Question: I use Worklight 5.06 and Dojo 1.8.
After an Eclipse crash it shows this errors on browser's console:
1. Unable to resolve constructor for: 'dojox.mobile.RoundRectCategory'
2. Left list not found
3. this.leftList is indefined
As you can see in this screenshot:

'''
dojo.connect(window, "onload", function() {
dojo.require("dijit.form.NumberSpinner");
});
function dojoInit() {
require(["dojo", "dojo/request/script", "dojo/parser", "dojox/mobile", "dojox/mobile/compat", "dojox/mobile/deviceTheme",
"dojox/mobile/ScrollableView",
"dojox/mobile/ScreenSizeAware",
"dojox/mobile/FixedSplitter",
"dojox/mobile/Container",
"dojox/mobile/EdgeToEdgeList",
"dojox/mobile/RoundRect", n ",
"
dojox / mobile / Button ",
"
dojox / mobile / GridLayout ",
"
dojox / mobile / Pane ",
"
dojox / mobile / ScrollablePane ",
"
dijit / form / DataList ",
],);
'''
'''
@import url("http://ajax.googleapis.com/ajax/libs/dojo/1.8/dojo/resources/dojo.css");
@import url("http://ajax.googleapis.com/ajax/libs/dojo/1.8/dijit/themes/claro/claro.css");
'''
'''
<script type='text/javascript' src='//ajax.googleapis.com/ajax/libs/dojo/1.10.4/dojo/dojo.js' data-dojo-config="parseOnLoad:true, async:'legacyAsync'"></script>
<div id="xx" data-dojo-type="dojox.mobile.ScrollableView">
<h2 data-dojo-type="dojox.mobile.RoundRectCategory" style="text-align: center;">Filtro</h2>
<div data-dojo-type="dojox.mobile.RoundRect">
<div data-dojo-type="dojox.mobile.Pane" style="text-align: center;">
<input id="lll" type="text" onblur="ordinaItemCataloghi('cc')">
<input id="ddd" type="text" placeholder="Descrizione catalogo" onblur="ordinaItemCataloghi('dd')>
<input id=" linea_prodotto " type="text " placeholder="Linea prodotto "
onblur="ordinaItemCataloghi( 'll') ">
</div>
</div>
<h2 data-dojo-type=" dojox.mobile.RoundRectCategory "
style="text-align: center; ">Elenco
cataloghi
</h2>
<ul id="ulElencoCataloghi "></ul>
</div>
'''
everything worked up before the crash of eclipse. What could have happened?
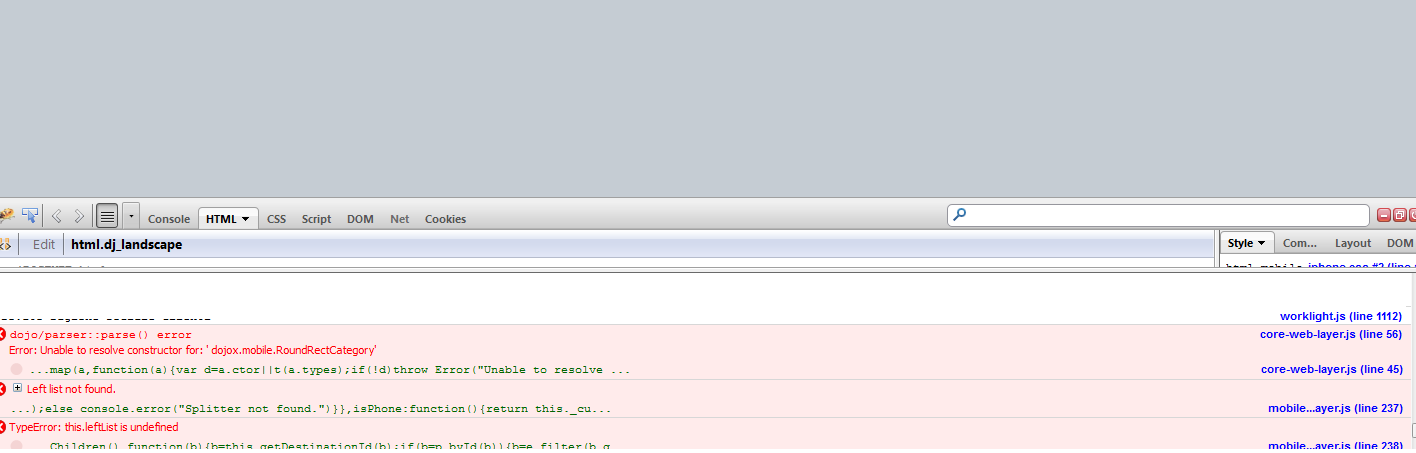
Answer: 1. Clean your proyect on Eclipse
2. edit this row <input id="ddd" type="text"placeholder="Descrizione catalogo" onblur="ordinaItemCataloghi('dd')**"**>
and <h2 data-dojo-type="dojox.mobile.RoundRectCategory" style="text-align: center;">Elenco cataloghi</h2>
3. require only: "dojox/mobile/RoundRect",